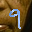
Label: 9